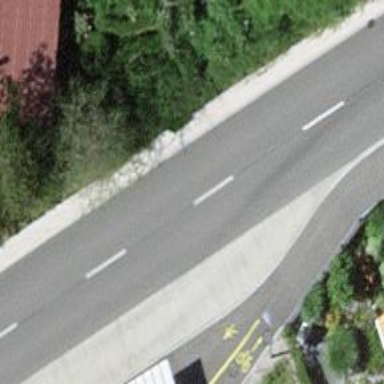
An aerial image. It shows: Bus stop equipped with public transport stop position.